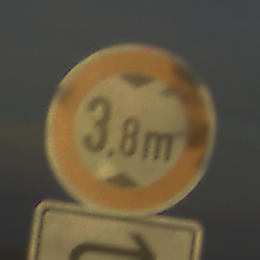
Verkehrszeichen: TatsaechlicheHoehe
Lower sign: RichtungsangabeDurchPfeile5
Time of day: SunriseSunset
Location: Outdoor (Nature)
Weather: PartlyCloudy
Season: Summer
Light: Natural